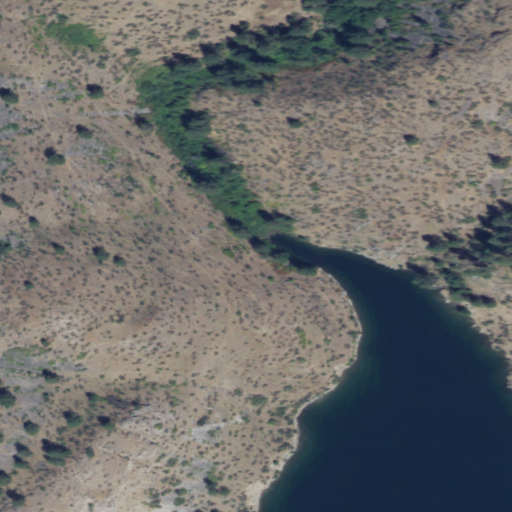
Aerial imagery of valley in Washington named Hell Gate Canyon containing grassland, open water, evergreen forest, and shrub